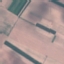
Land use / land cover: AnnualCrop